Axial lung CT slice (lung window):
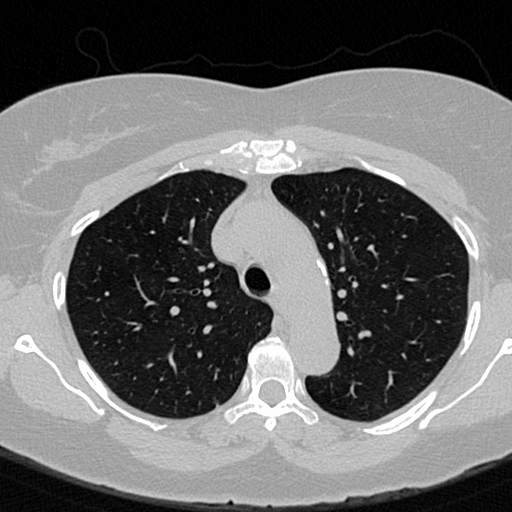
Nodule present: no